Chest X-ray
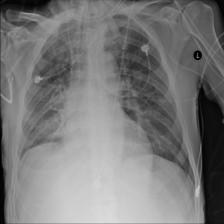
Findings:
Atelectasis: negative
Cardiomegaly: negative
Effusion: negative
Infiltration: negative
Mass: negative
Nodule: negative
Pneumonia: negative
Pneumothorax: negative
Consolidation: negative
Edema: positive
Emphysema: negative
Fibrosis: negative
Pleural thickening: negative
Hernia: negative